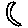
Label: moon